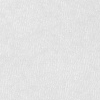
Atmospheric dust classification: dusty